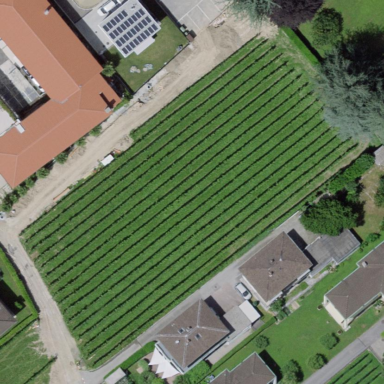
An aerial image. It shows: Vineyard where grapes are grown.